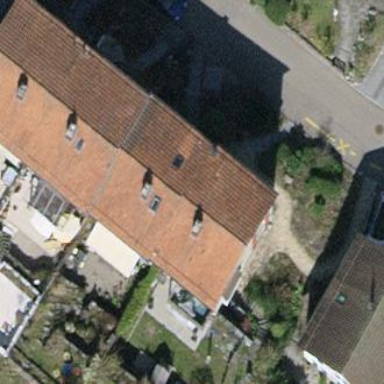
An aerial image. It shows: Building with tile roof.